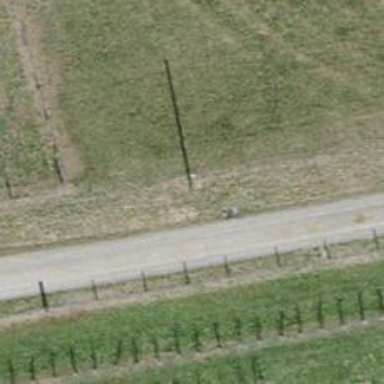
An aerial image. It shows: Minor power line.